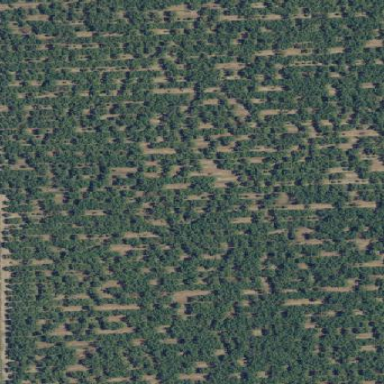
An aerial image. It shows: Almond orchard with rows of almond trees.